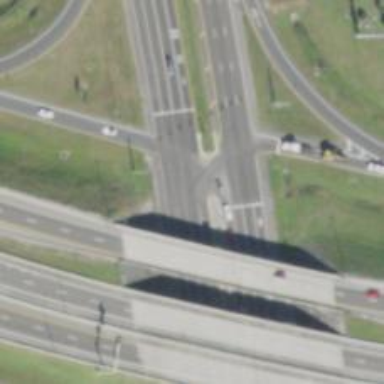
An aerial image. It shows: Asphalt motorway link with diamond junction.